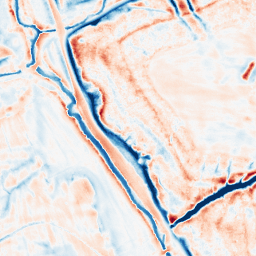
Category: edge_preserving
Decomposition family: bilateral
Decomposition parameters: d: 21
sigma_color: 100
sigma_space: 50
Upsampling method: sinc_hamming
Upsampling parameters: scale: 8
kernel_size: 16
Upsampling scale: 8